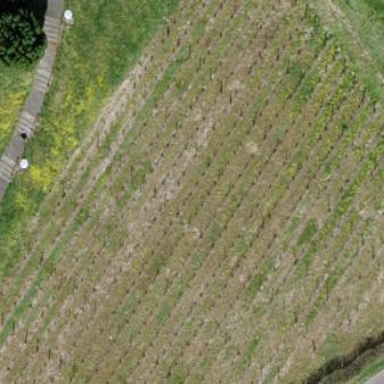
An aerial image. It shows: Vineyard.